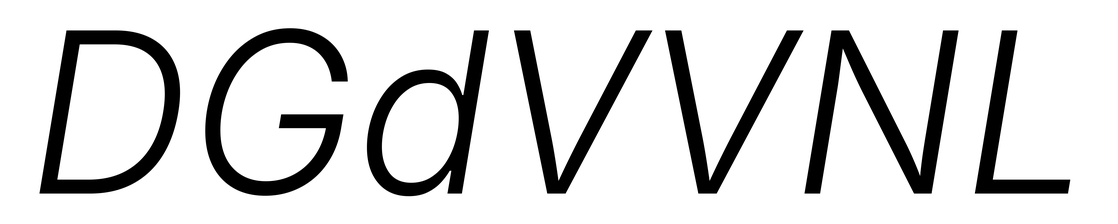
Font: Inter-Italic_Light_Italic